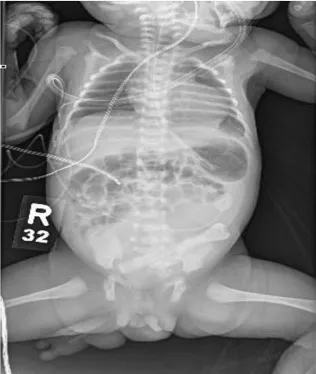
AP and lateral X-ray views of the infant chest and abdomen. A: AP X-ray view of infant's chest and abdomen showing accessory foot from the right gluteal region having rudimentary 2 metatarsals and phalanges (2 toes), duplication of labia and a fused sacral vertebral body.
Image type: radiology (x_ray)